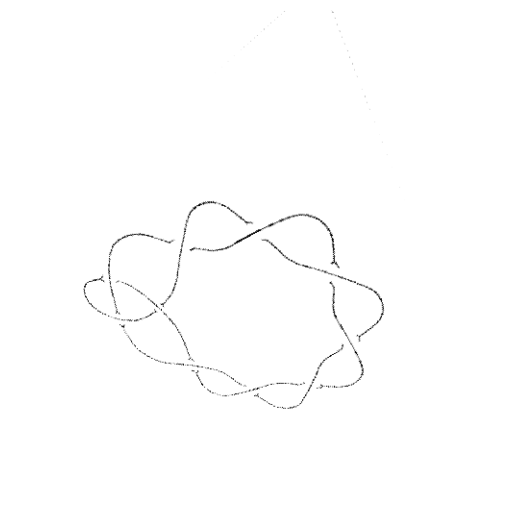
Crossing number: 10